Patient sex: M
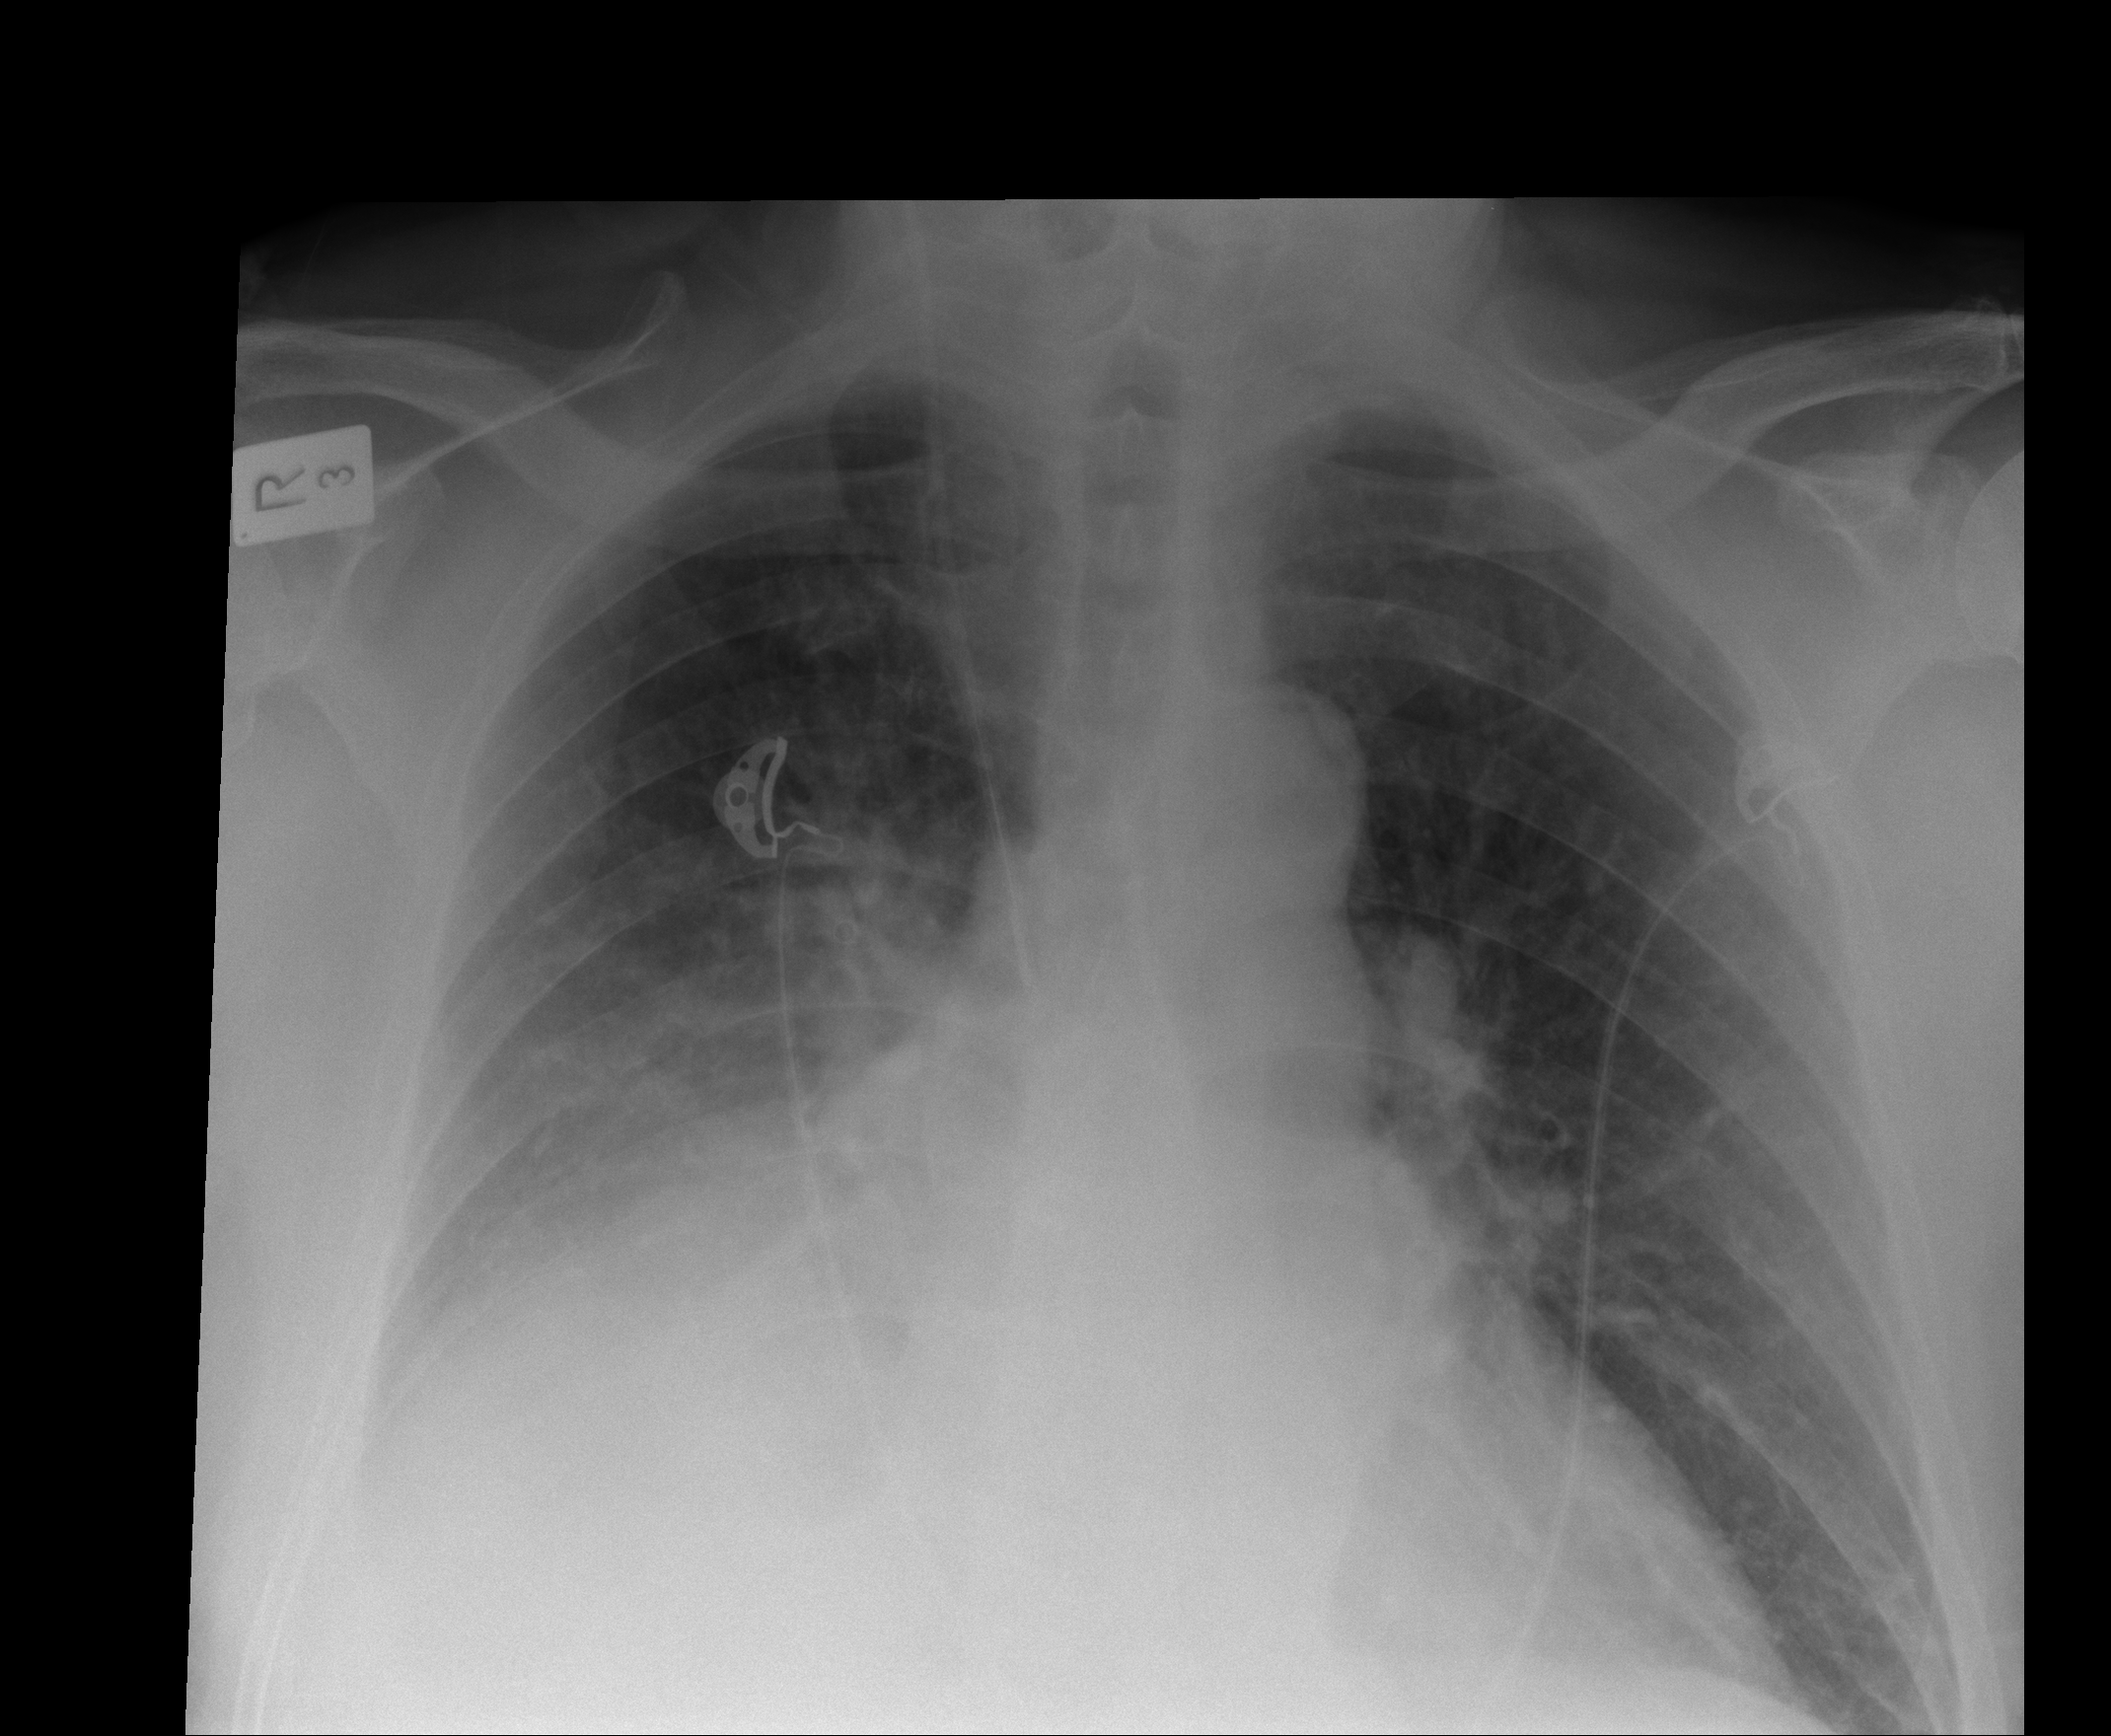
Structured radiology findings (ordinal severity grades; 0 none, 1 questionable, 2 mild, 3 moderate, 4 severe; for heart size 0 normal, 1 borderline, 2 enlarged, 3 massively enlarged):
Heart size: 2
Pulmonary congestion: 2
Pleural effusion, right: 3
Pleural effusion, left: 0
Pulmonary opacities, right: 3
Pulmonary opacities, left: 0
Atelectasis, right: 3
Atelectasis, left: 2